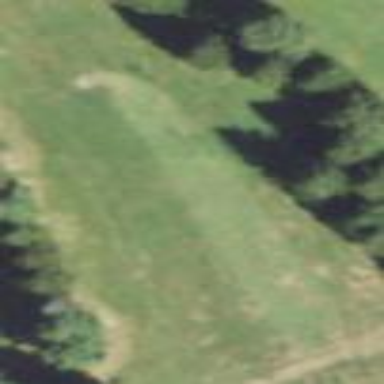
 specifically golf. It features beautiful fairway for golf enthusiasts to enjoy."